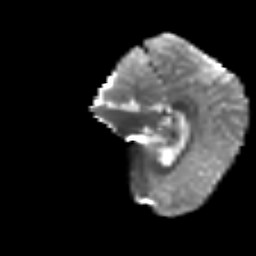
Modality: T2w
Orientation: sagittal
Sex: male
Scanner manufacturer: siemens
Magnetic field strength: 3 T
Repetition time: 5 s
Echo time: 0.071 s